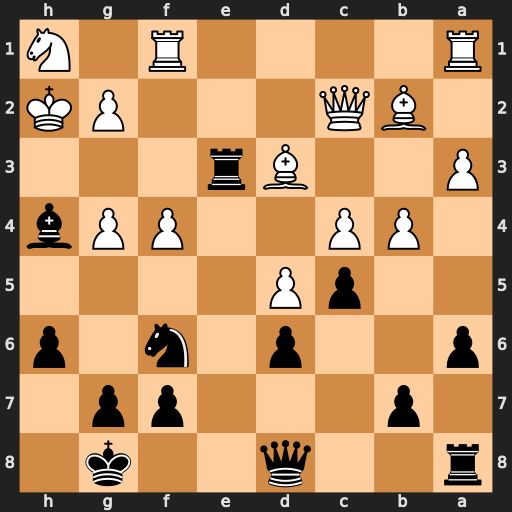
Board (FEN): r2q2k1/1p3pp1/p2p1n1p/2pP4/1PP2PPb/P2Br3/1BQ3PK/R4R1N
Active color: b
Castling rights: -
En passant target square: -
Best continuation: Nxg4+ Kg1 Bg3 Nxg3 Qh4 Bh7+ Kf8 Bxg7+ Ke8 Rfe1 Qh2+ Kf1 Qxg3